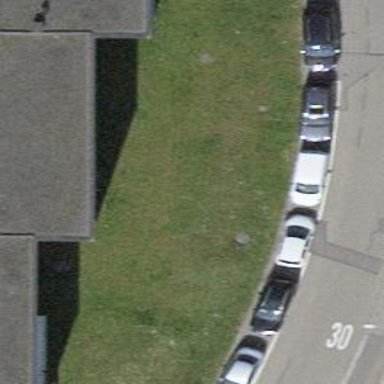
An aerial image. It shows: Street-side parking area with asphalt surface.